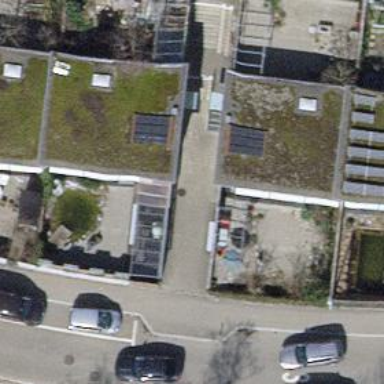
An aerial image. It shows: Semidetached house with flat roof.